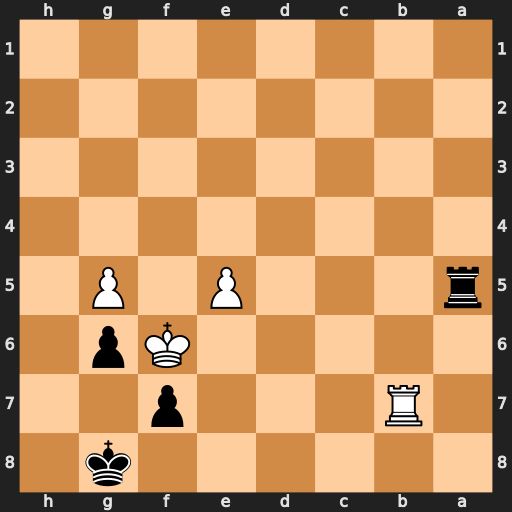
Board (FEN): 6k1/1R3p2/5Kp1/r3P1P1/8/8/8/8
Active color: b
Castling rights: -
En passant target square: -
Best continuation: Ra6+ Ke7 Re6+ Kd7 Rxe5